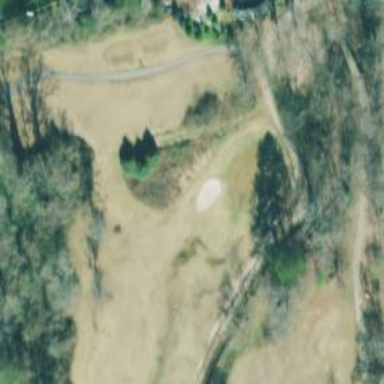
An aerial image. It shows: Golf hole.